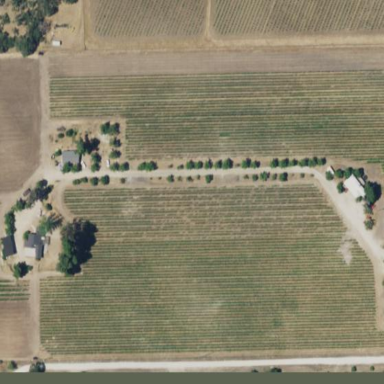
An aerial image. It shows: Vineyard where grapes are grown.